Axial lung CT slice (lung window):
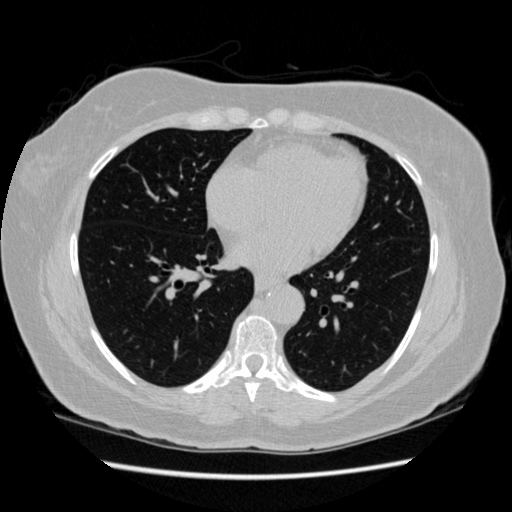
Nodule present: no